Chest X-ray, PA view. Patient: 60 years old, sex F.
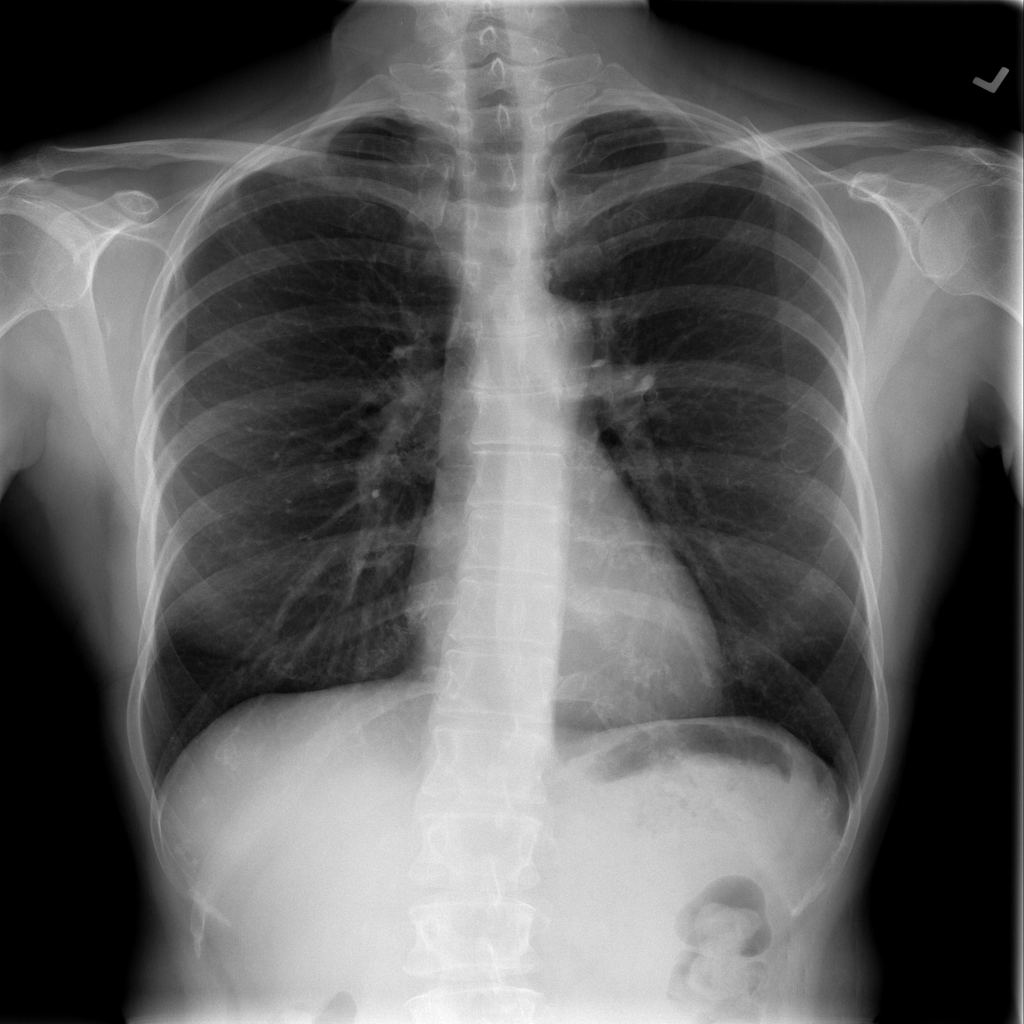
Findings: No Finding